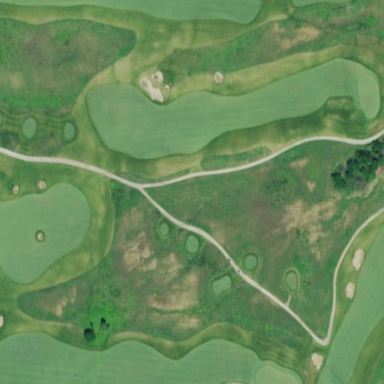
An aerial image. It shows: Golf fairway surrounded by grass.